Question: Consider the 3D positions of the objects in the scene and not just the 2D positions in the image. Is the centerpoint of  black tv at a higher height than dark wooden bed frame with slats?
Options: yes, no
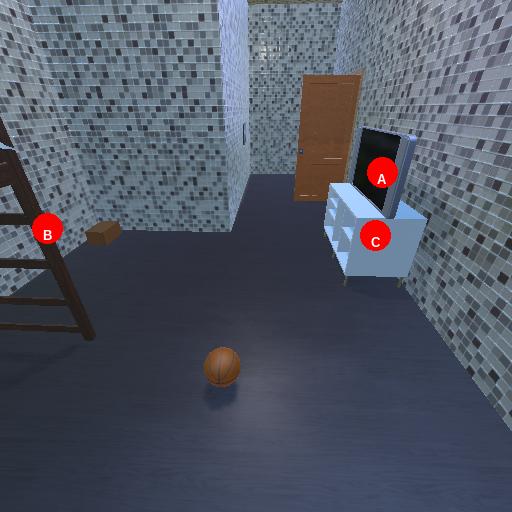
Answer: yes